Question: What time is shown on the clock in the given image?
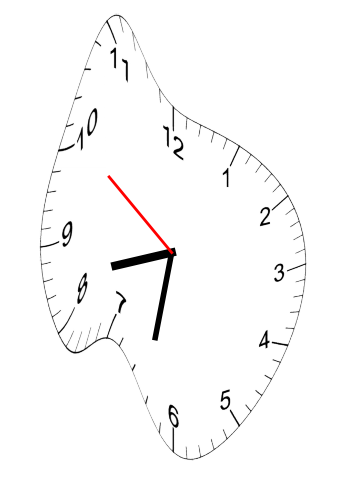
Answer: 08:31:51